Aerial crown-view tile of a tropical tree (Barro Colorado Island, Panama), acquired 20250414:
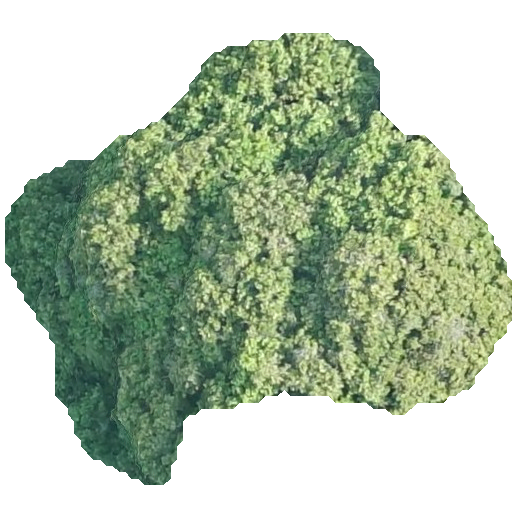
Species: Prioria copaifera
GBIF accepted scientific name: Prioria copaifera
Crown area: 211.809 m²